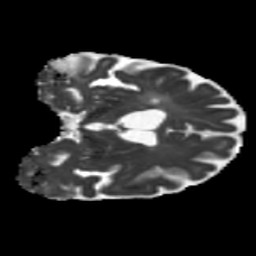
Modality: MD
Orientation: coronal
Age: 68
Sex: female
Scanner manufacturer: siemens
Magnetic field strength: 3 T
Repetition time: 5.25 s
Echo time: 0.08 s